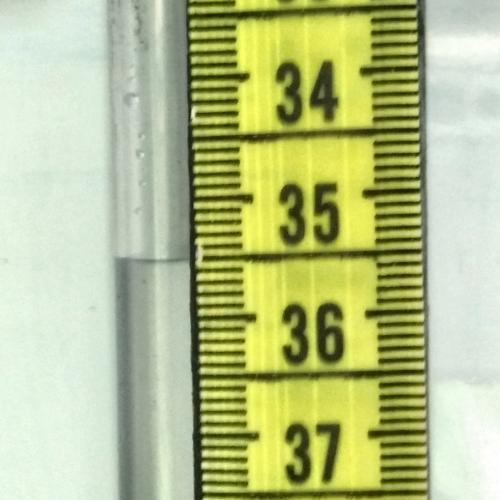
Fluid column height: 35.5 cm